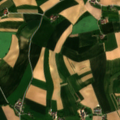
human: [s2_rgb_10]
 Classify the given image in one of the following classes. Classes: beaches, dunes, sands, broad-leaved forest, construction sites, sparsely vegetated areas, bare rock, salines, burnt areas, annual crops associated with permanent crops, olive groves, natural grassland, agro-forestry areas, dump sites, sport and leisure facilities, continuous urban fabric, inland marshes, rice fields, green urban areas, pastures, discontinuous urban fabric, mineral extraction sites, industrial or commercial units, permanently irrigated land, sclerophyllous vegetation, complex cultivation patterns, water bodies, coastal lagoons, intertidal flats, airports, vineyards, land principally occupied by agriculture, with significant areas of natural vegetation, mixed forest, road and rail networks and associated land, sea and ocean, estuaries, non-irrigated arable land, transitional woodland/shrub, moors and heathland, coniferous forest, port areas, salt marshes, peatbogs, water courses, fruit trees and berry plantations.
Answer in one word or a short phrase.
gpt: non-irrigated arable land, complex cultivation patterns, land principally occupied by agriculture, with significant areas of natural vegetation